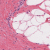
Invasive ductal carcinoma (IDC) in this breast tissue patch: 0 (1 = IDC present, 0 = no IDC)